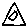
Label: triangle